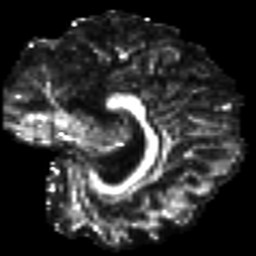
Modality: FA
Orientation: sagittal
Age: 42
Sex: female
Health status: healthy
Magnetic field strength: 3 T
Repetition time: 8.4 s
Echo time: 0.0926 s